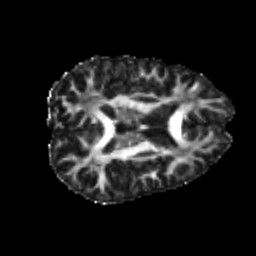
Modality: FA
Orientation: axial
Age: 24
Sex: male
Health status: healthy
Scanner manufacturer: philips
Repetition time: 7.385 s
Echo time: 0.08599 s